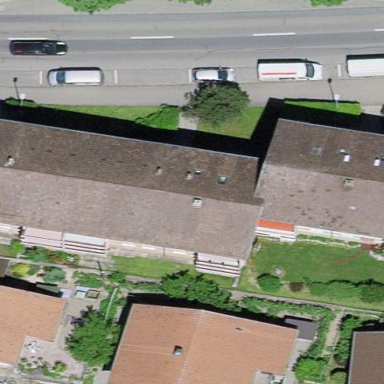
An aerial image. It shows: Residential building.